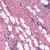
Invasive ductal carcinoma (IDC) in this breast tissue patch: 0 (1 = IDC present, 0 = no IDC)